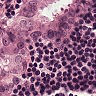
Metastatic tissue present: yes